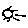
Label: sun